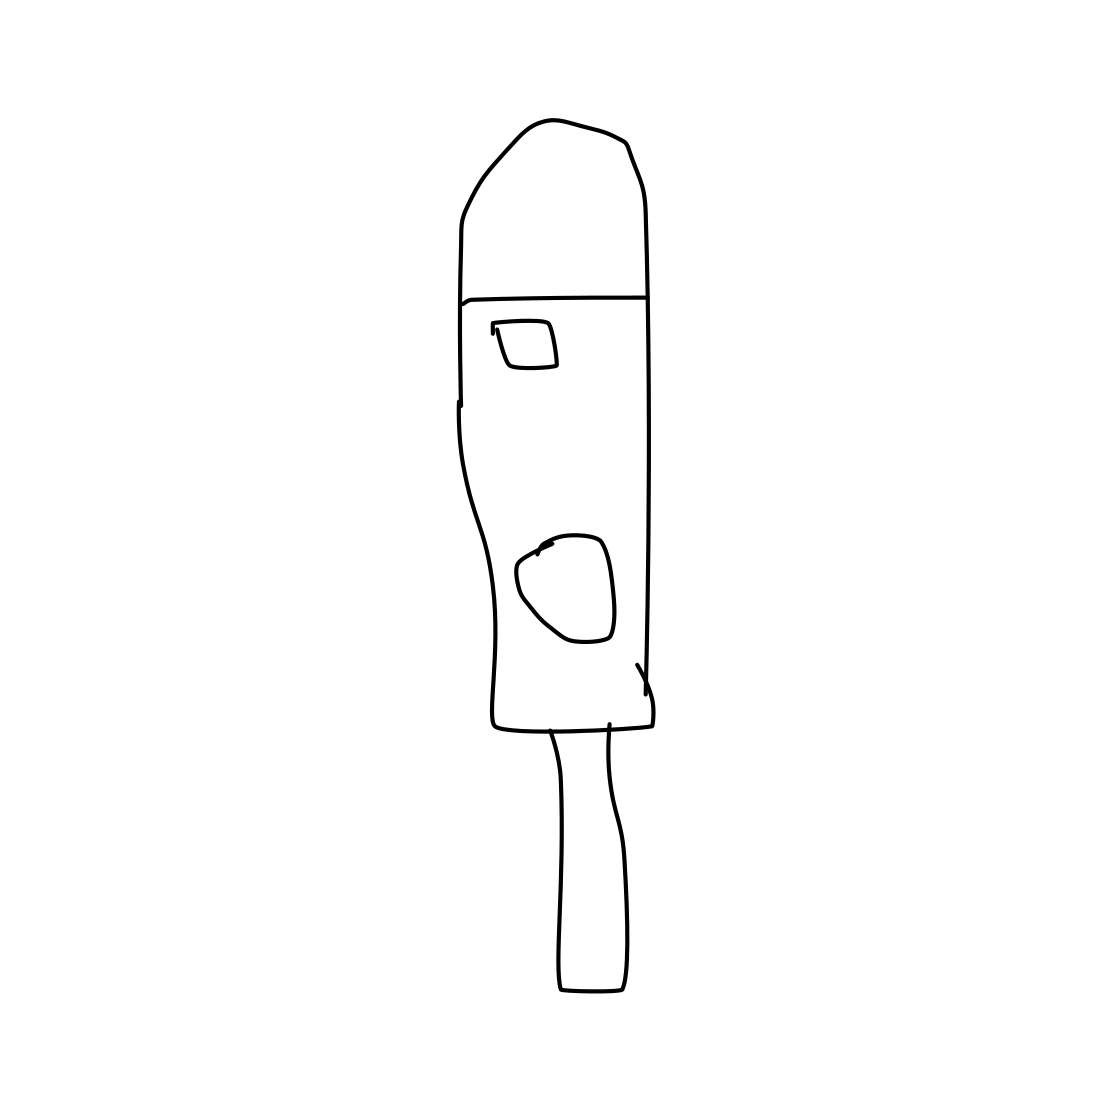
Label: parking meter